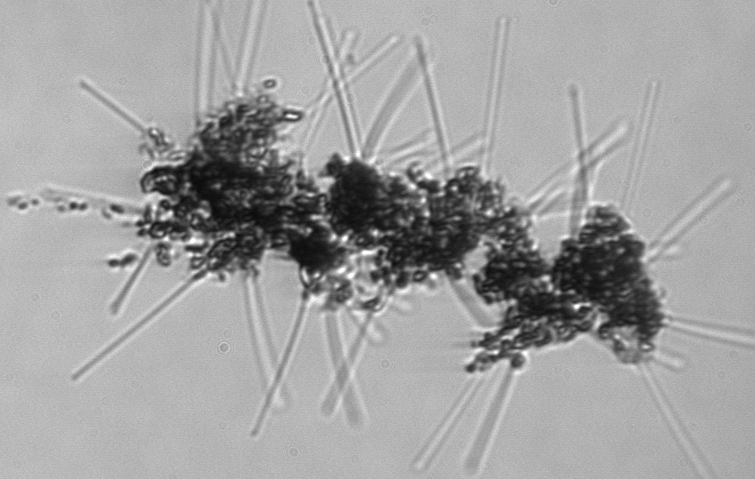
Label: Asterionellopsis_glacialis